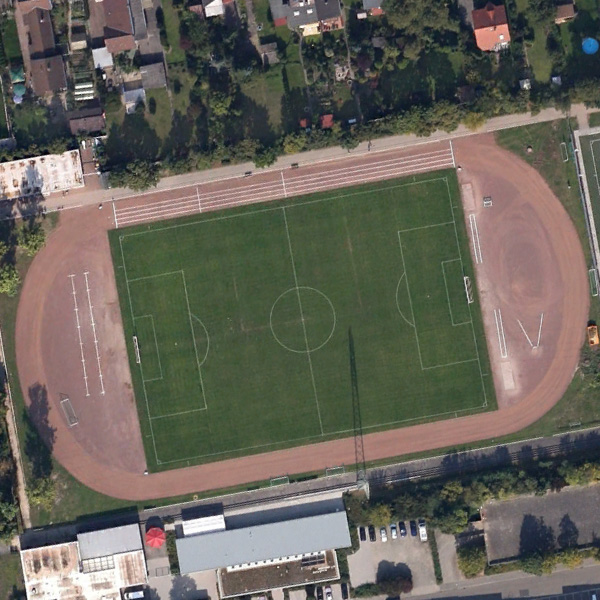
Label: Playground